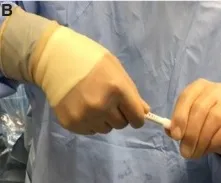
Lawson retrograde needle-catheter preparation. (A, B) Luer lock loosened.
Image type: medical_photograph (other_medical_photograph)